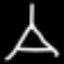
Label: The Eiffel Tower